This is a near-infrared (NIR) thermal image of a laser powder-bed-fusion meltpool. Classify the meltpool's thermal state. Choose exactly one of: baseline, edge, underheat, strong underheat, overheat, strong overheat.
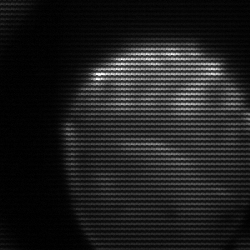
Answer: edge